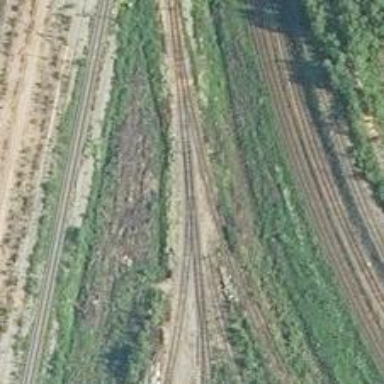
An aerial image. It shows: Railway yard used for servicing trains.